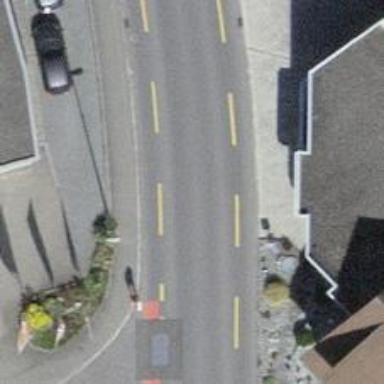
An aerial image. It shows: Tertiary road with asphalt surface and cycle lane.